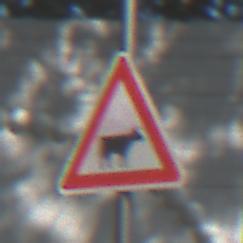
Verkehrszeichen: ViehtriebLinks
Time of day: Midday
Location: Outdoor (Suburban)
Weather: Clear
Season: NotSpecified
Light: Natural